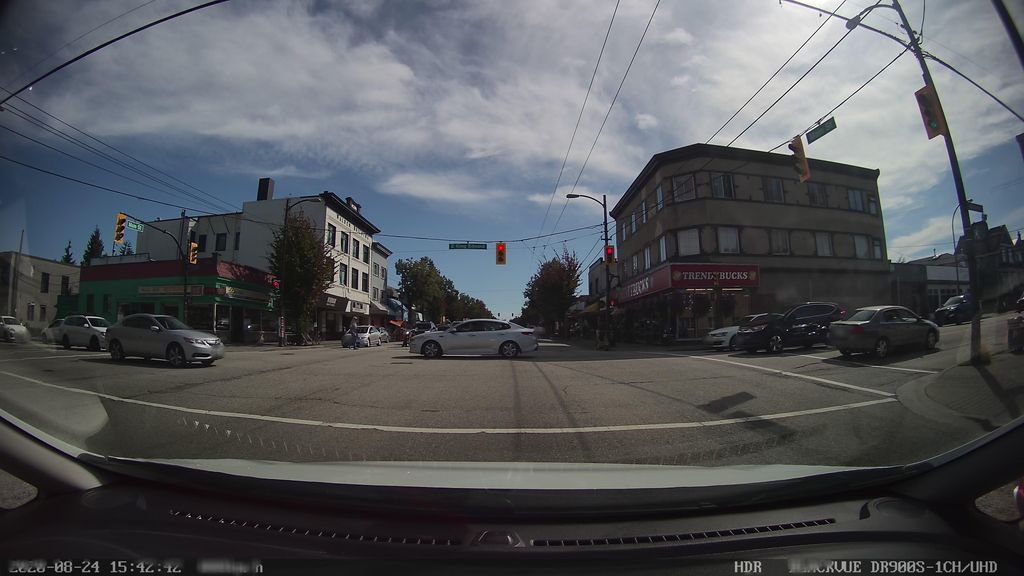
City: vancouver